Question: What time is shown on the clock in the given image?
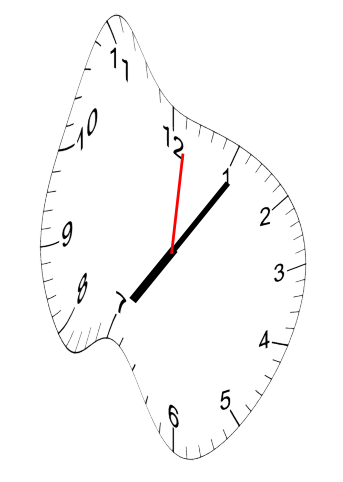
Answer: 07:06:01